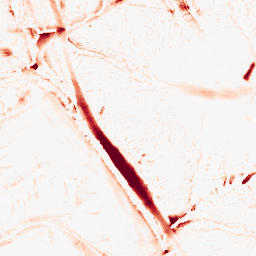
Category: morphological
Decomposition family: morphological_diamond
Decomposition parameters: operation: opening
radius: 10
Upsampling method: quintic
Upsampling parameters: scale: 4
Upsampling scale: 4